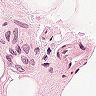
Metastatic tissue present: no